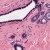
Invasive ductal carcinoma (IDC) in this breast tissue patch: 0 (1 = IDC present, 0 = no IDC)